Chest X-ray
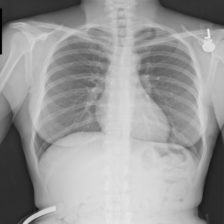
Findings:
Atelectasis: negative
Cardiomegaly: negative
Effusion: negative
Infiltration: negative
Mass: negative
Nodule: negative
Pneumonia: negative
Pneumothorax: negative
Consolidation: negative
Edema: negative
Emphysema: negative
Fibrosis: negative
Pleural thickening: negative
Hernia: negative